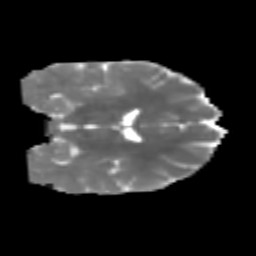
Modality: MD
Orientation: coronal
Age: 23
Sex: male
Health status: healthy